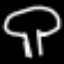
Label: mushroom